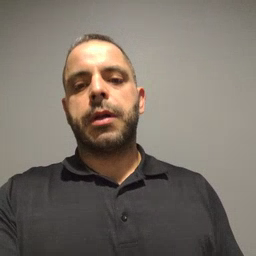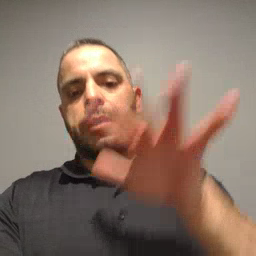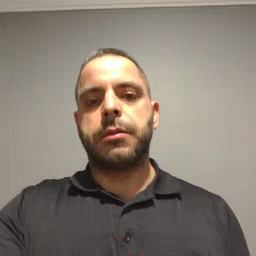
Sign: alligator